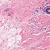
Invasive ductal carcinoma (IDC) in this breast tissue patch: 0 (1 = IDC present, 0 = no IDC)